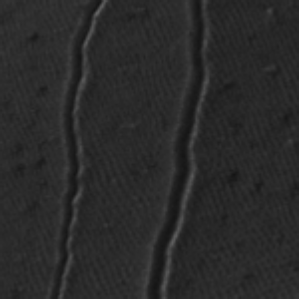
Label: frost